Interaction volume radius: 5 \u00c5
Interaction volume height: 15 \u00c5
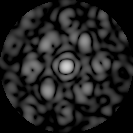
Disorder parameter: 0.6053